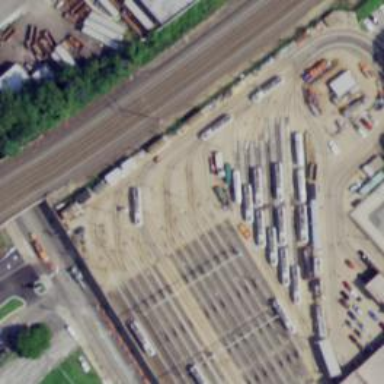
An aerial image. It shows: Tram railway yard with electrified contact line.